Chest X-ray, PA view. Patient: 61 years old, sex M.
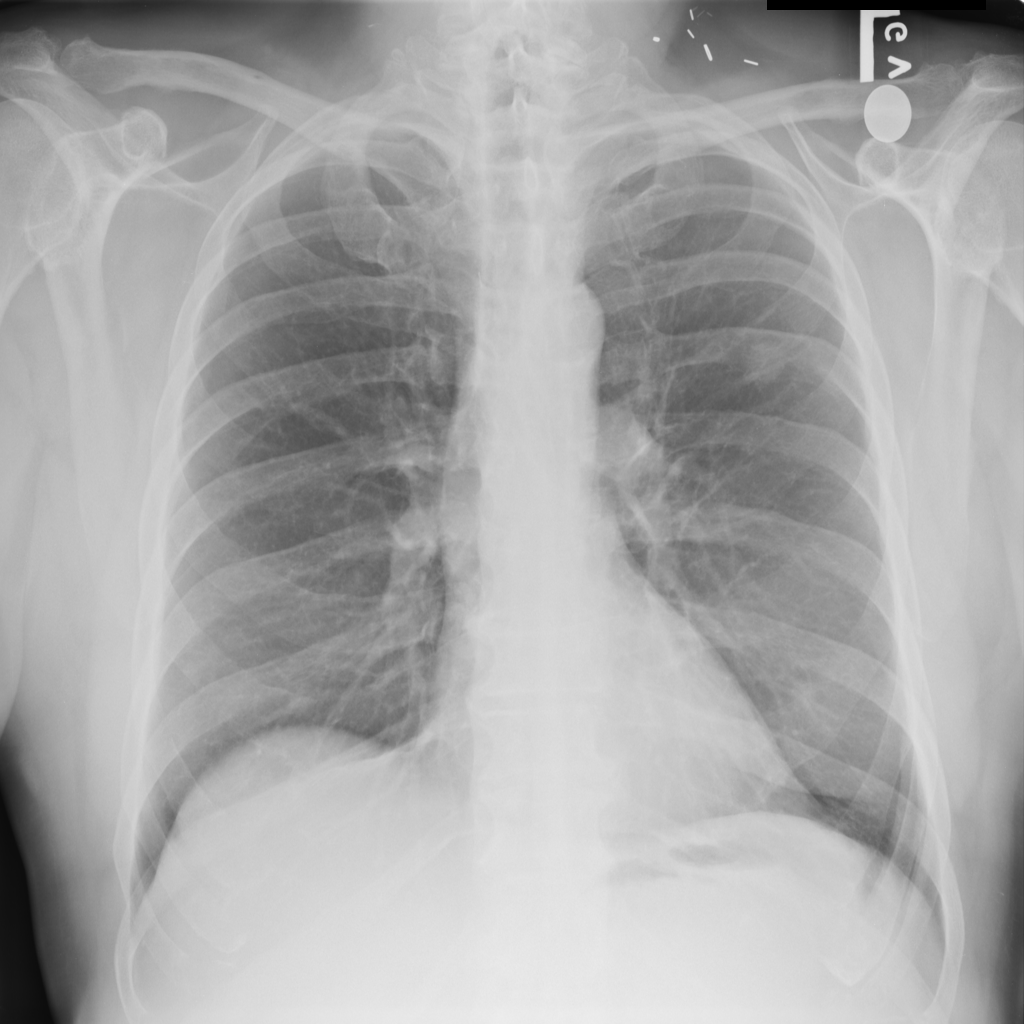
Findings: No Finding